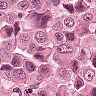
Metastatic tissue present: yes